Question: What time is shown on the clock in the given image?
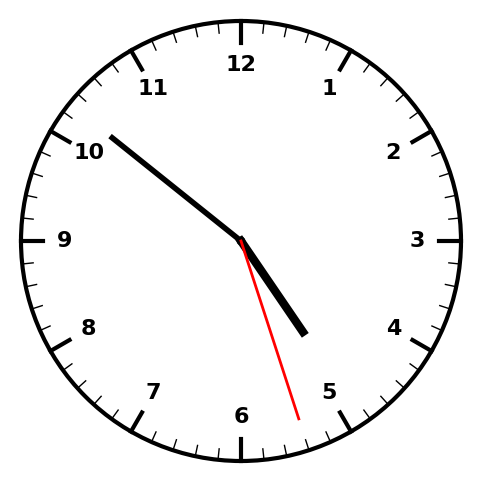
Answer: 04:51:27